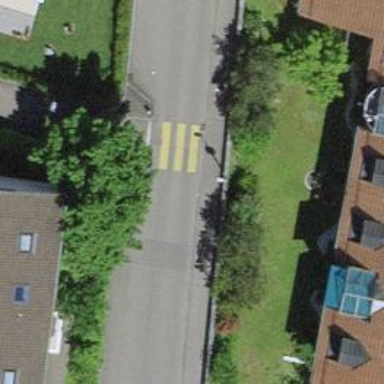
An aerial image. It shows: Zebra crossing on the road.